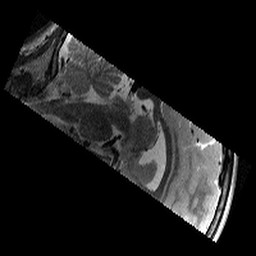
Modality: T2w
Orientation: sagittal
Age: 13
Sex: female
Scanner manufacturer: siemens
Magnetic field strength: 3 T
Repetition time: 8.46 s
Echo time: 0.067 s